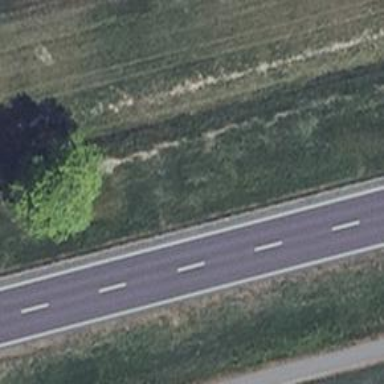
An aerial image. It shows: Deciduous tree with broadleaved leaves.